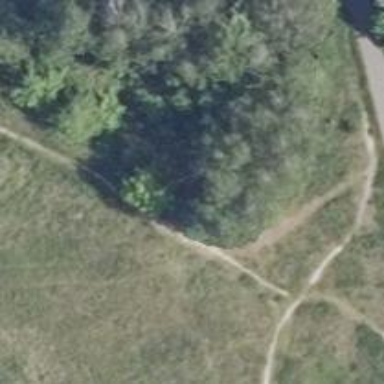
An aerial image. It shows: Path.